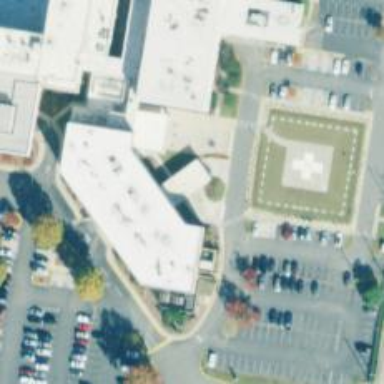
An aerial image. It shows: Entrance designated for emergency ward.